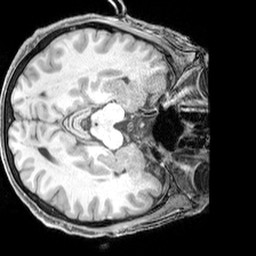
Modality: T1w
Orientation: axial
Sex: female
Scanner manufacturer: siemens
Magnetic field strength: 3 T
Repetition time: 2.3 s
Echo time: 0.00226 s